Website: macys
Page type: account-selection
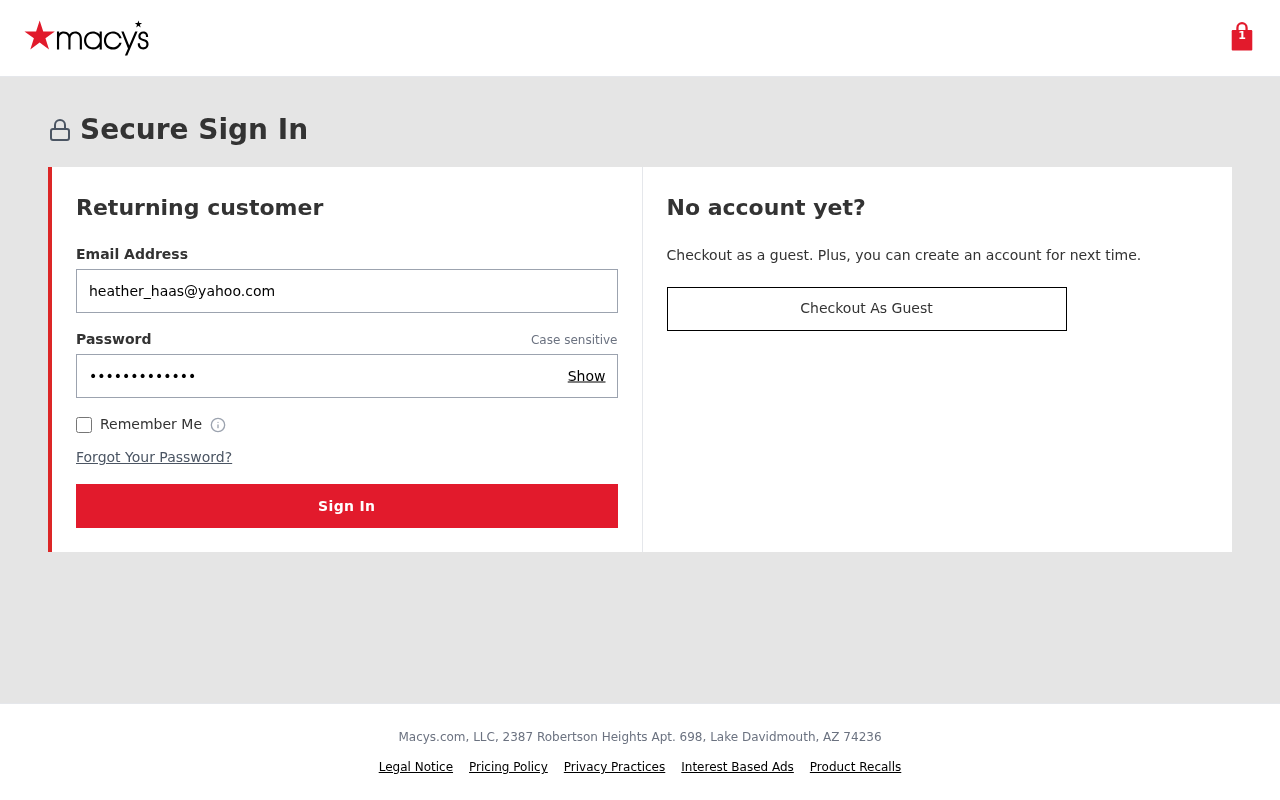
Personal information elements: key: PII_EMAIL
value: heather_haas@yahoo.com
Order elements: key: ORDER_NUM_ITEMS
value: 1